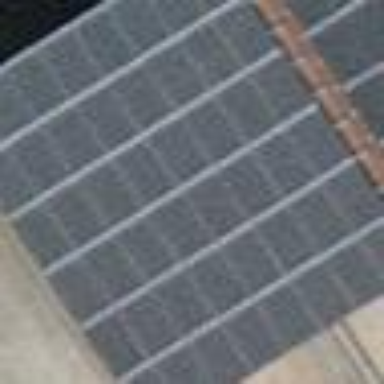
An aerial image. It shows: View of roof of building.